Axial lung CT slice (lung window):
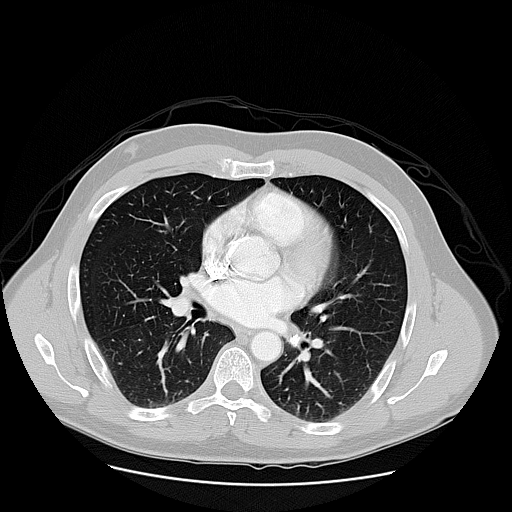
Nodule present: no